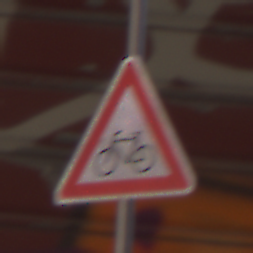
Verkehrszeichen: RadverkehrRechts
Umgebung: Outdoor, Urban
Tageszeit: MorningAfternoon
Wetter: Clear
Licht: Natural
Jahreszeit: NotSpecified
Kontrast: MediumContrast